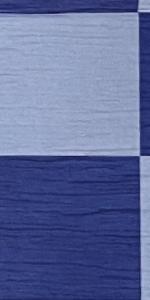
Label: Empty